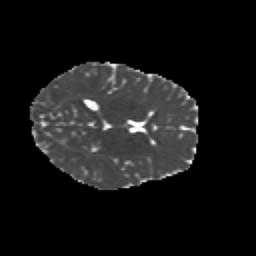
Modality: MD
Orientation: axial
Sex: female
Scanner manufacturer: siemens
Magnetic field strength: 3 T
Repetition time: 5 s
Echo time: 0.071 s